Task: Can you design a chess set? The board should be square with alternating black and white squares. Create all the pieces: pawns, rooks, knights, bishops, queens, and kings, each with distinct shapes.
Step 2319:
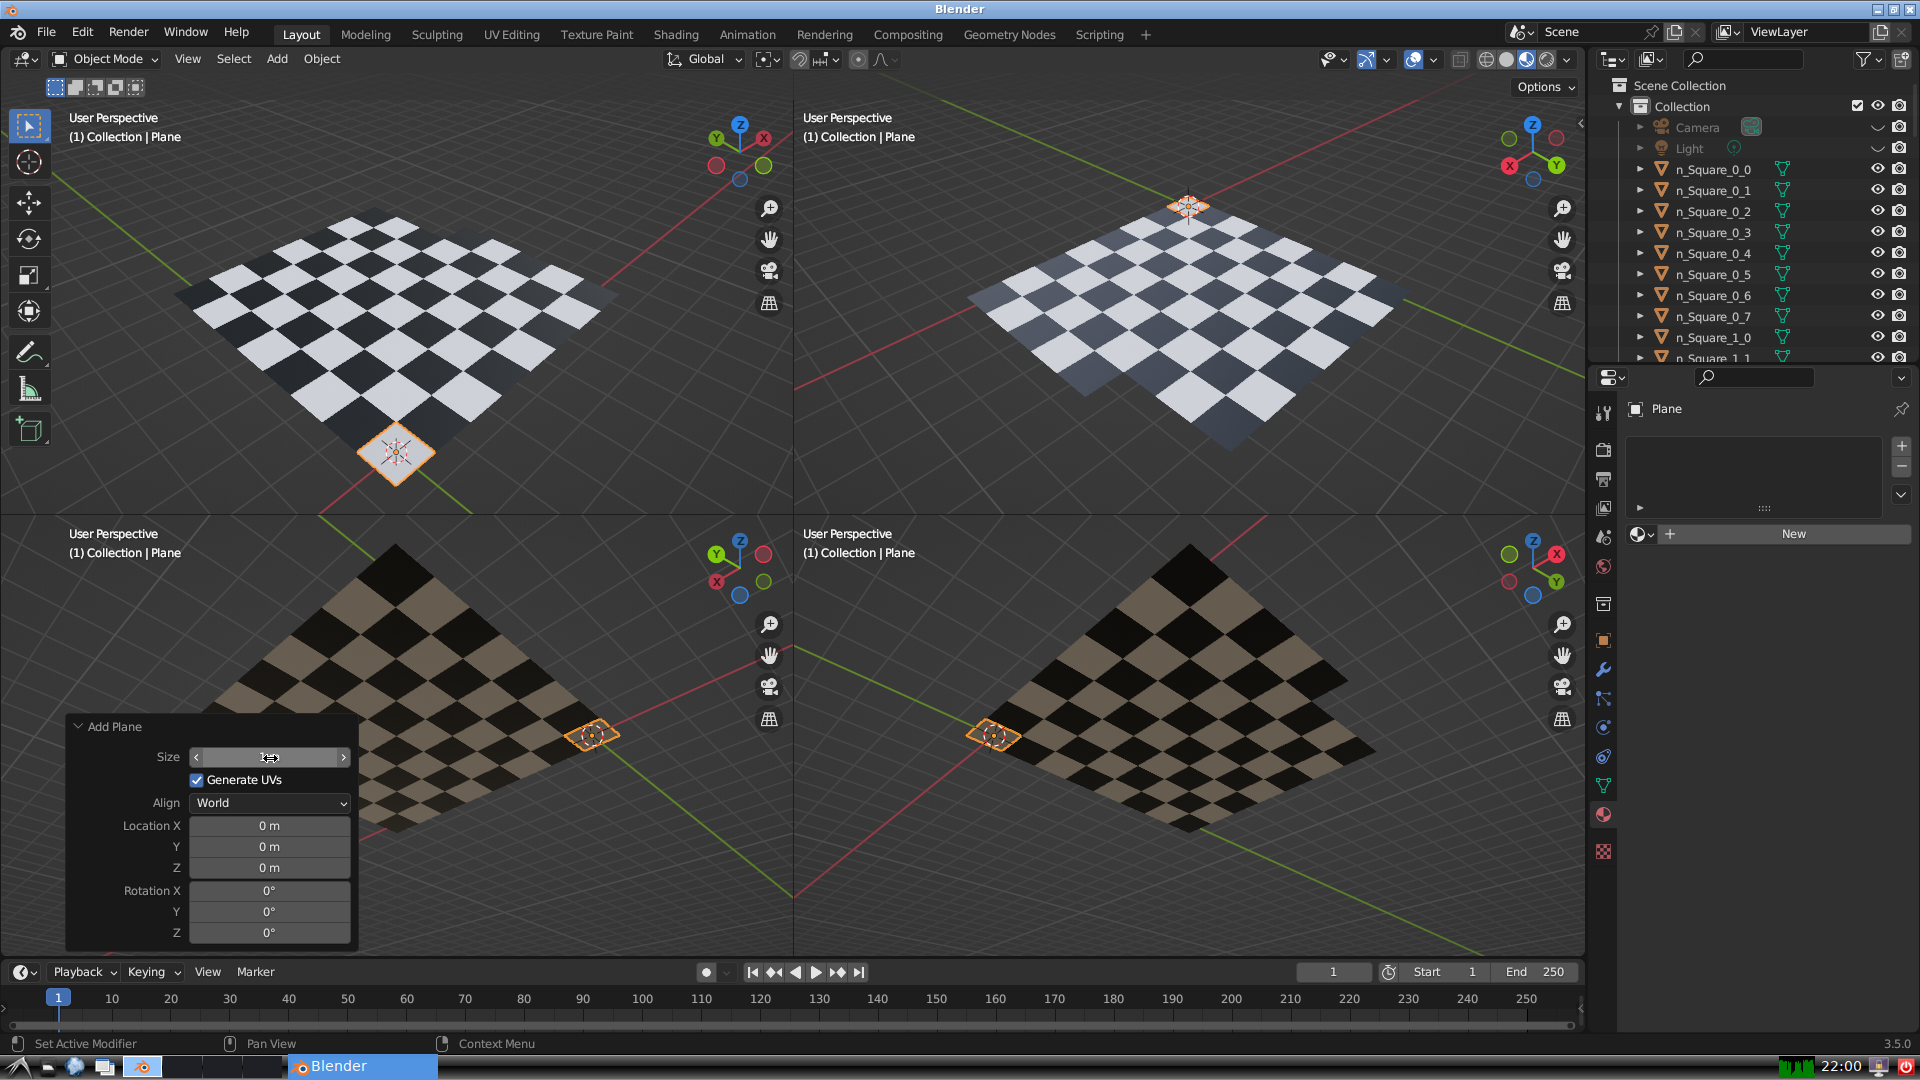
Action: {"mouse_move": [960, 540]}